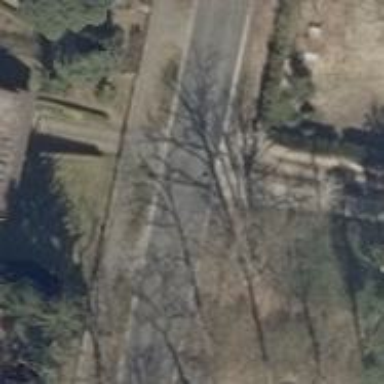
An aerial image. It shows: Driveway.